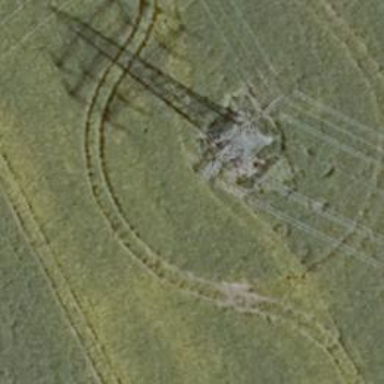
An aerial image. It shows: There is power line with 10 cables.